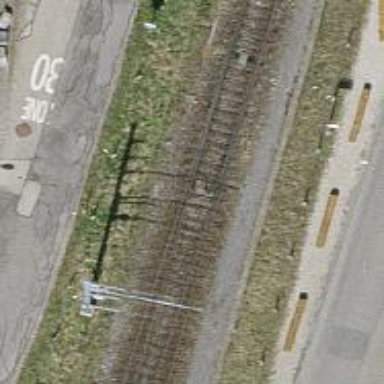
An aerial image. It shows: Single-track railway with electrified contact lines.